Question: Hello I have a PostgreSQL 9.1 database with such tables [tables are simplified]

For now I use only tables: account, account_word and word. But I wanted to add groups of words into my database. So I created tables wordgroup and wordgroup_word. Now my table account_word is no longer needed so I would like to move all words from account_word to wordgroup_word. In general:
Could someone help me to achieve this?
Cheers
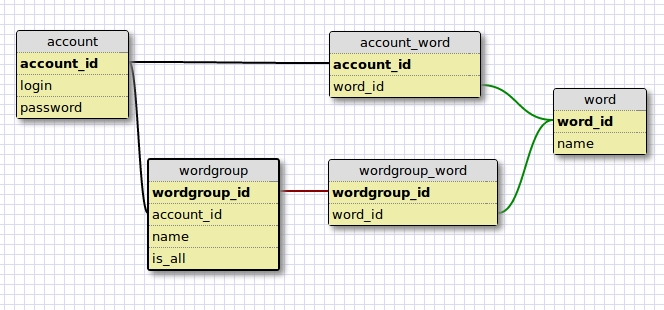
Answer: move all words from account_word to wordgroup_word.
'''
insert into wordgroup_word
select wordgroup_id, word_id
from account_word aw join wordgroup wg
on aw.account_id = wg.account_id
and is_all=true
'''